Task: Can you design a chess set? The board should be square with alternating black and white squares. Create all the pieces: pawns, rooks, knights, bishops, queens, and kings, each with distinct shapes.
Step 5049:
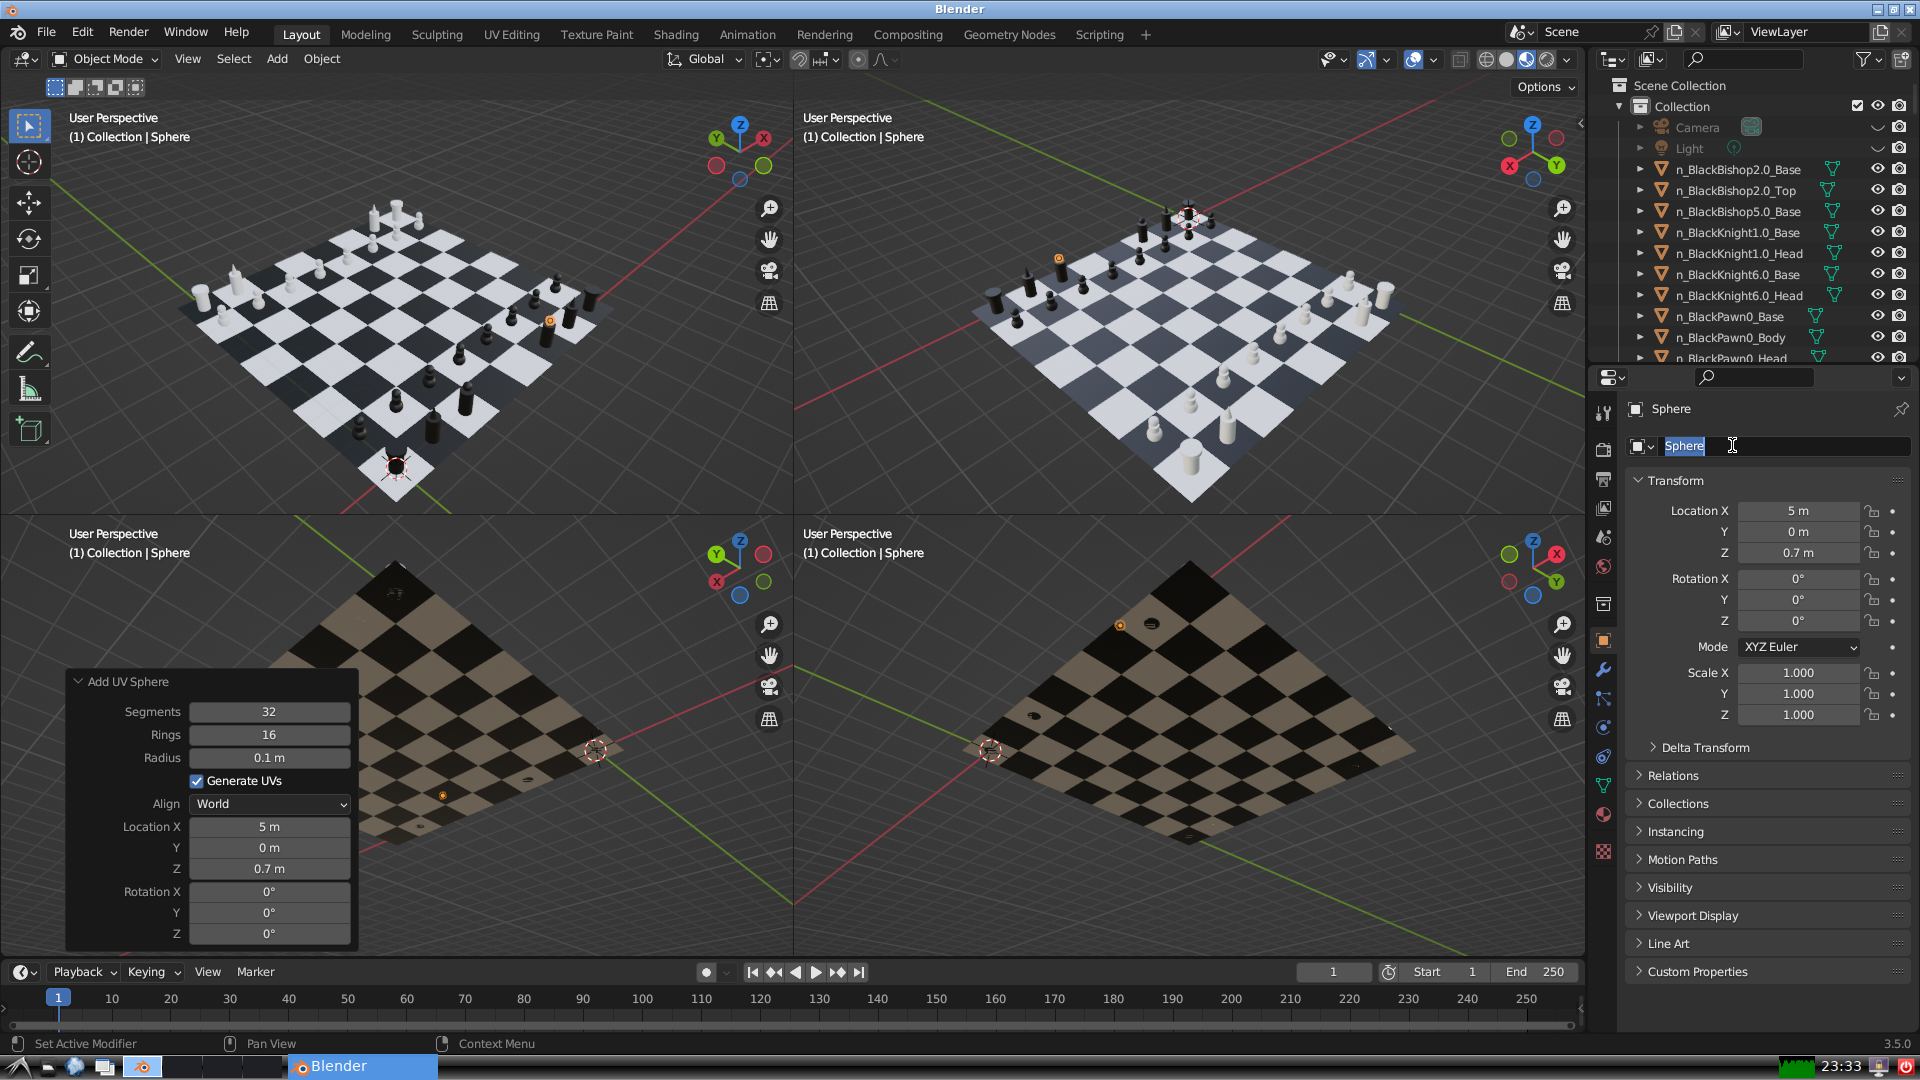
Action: input_text: n_BlackBishop5.0_Top